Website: home-depot
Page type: account-selection
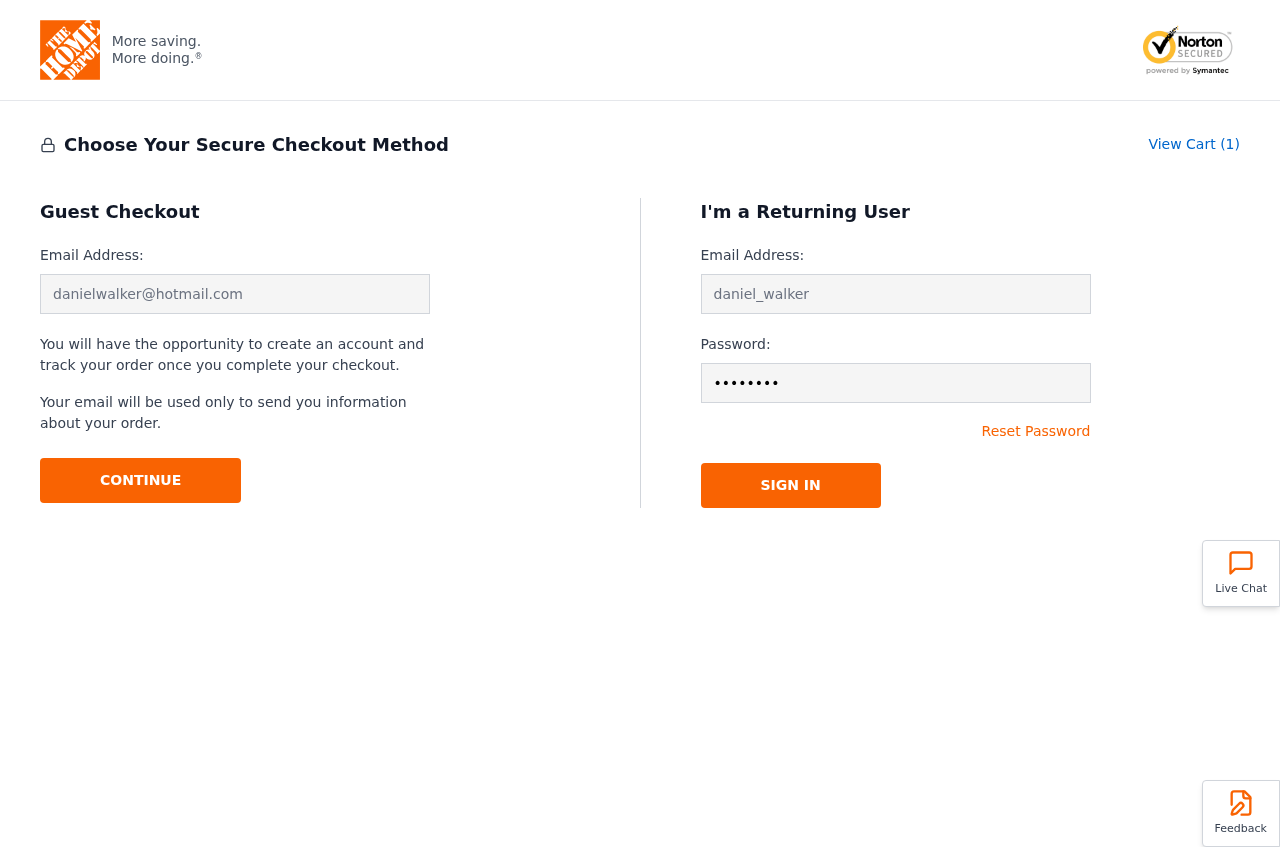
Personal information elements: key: PII_EMAIL
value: danielwalker@hotmail.com
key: PII_LOGIN_USERNAME
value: daniel_walker
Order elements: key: ORDER_NUM_ITEMS
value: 1